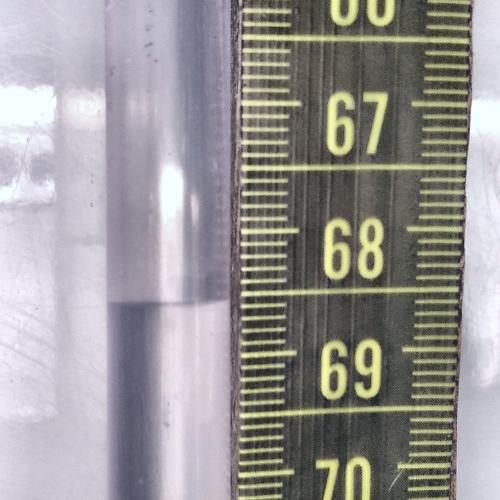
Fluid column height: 68.6 cm